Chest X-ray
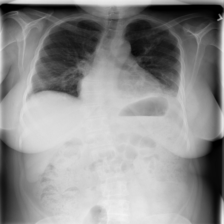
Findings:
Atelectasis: negative
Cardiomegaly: negative
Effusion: positive
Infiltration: positive
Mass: negative
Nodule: negative
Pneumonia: negative
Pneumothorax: negative
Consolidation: negative
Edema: negative
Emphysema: negative
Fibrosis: negative
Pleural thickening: positive
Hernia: negative